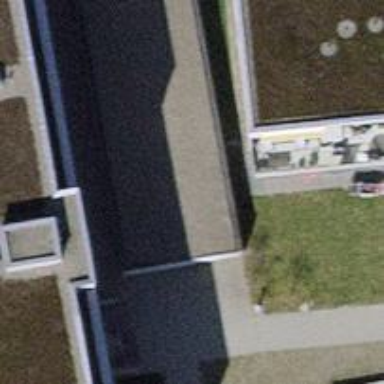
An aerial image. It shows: Parking entrance.